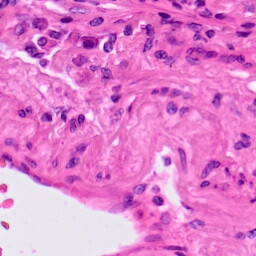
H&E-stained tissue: Lung